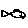
Label: fish